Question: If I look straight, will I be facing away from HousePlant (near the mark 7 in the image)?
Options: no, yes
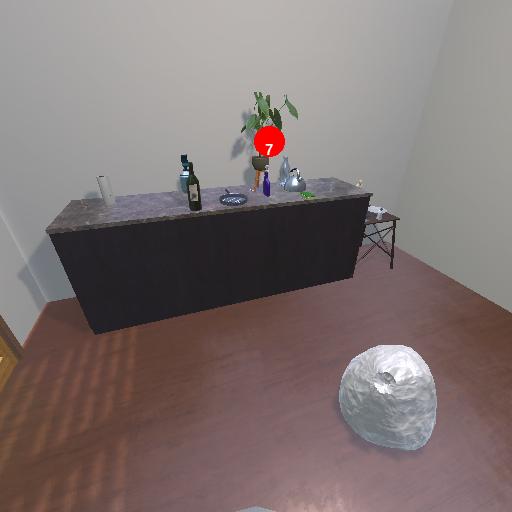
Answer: no